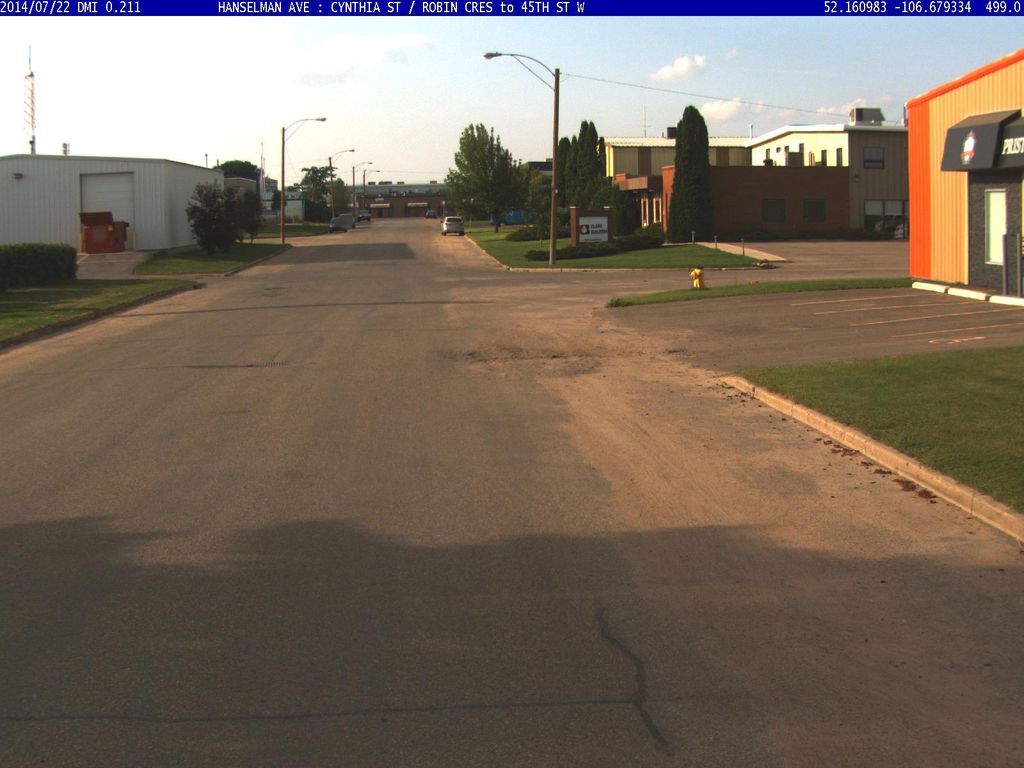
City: saskatoon